Aerial crown-view tile of a tropical tree (Barro Colorado Island, Panama), acquired 20241112:
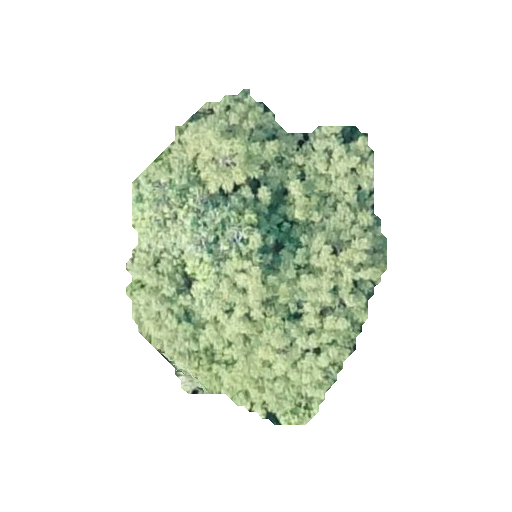
Species: Spondias mombin
GBIF accepted scientific name: Spondias mombin
Crown area: 97.331 m²